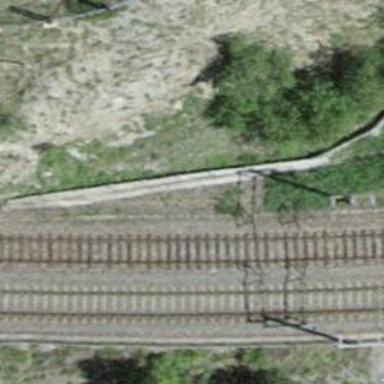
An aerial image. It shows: Railway track with contact lines for electrification.